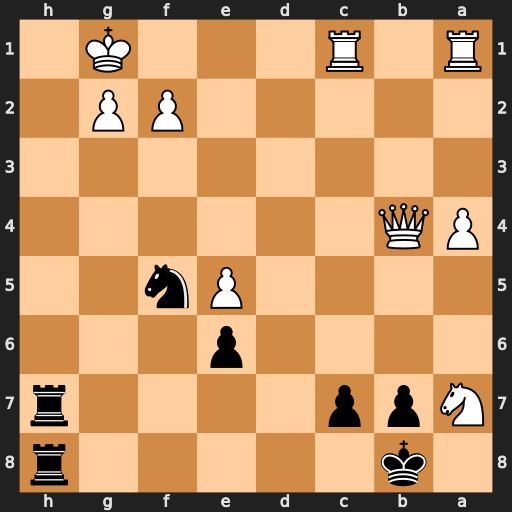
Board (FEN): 1k5r/Npp4r/4p3/4Pn2/PQ6/8/5PP1/R1R3K1
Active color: b
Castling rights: -
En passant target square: -
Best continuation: Rh1#